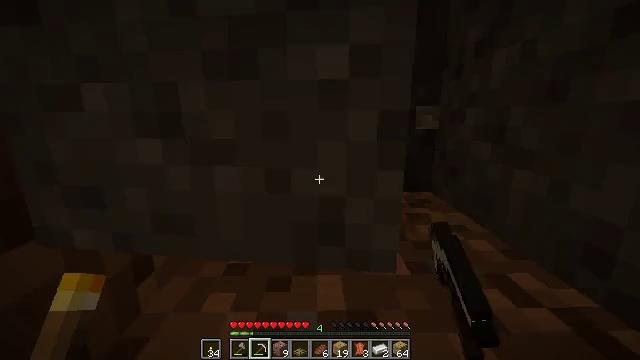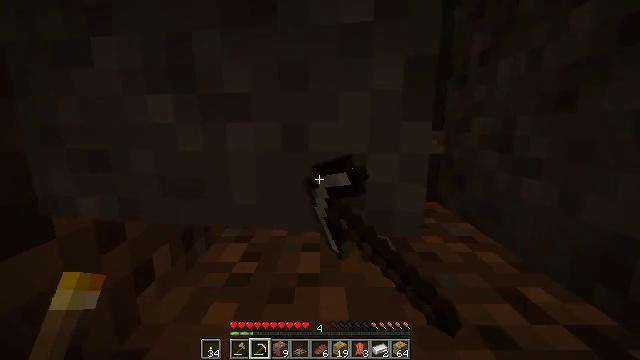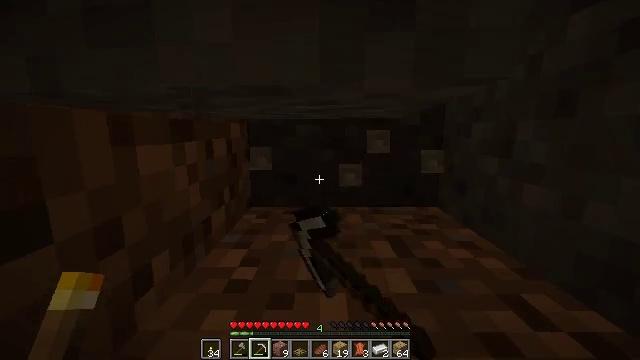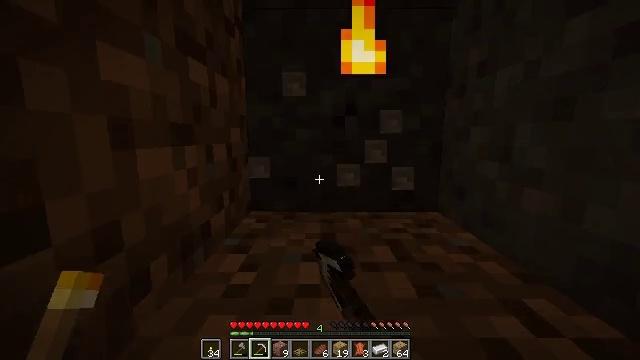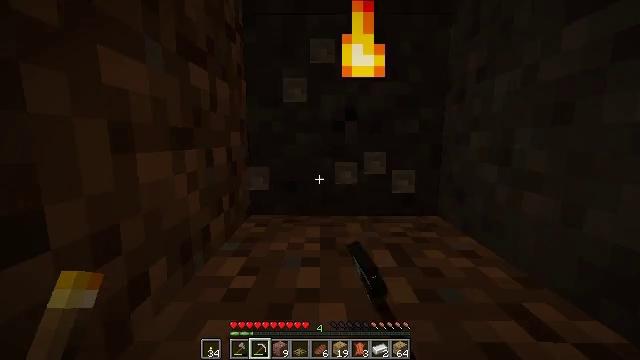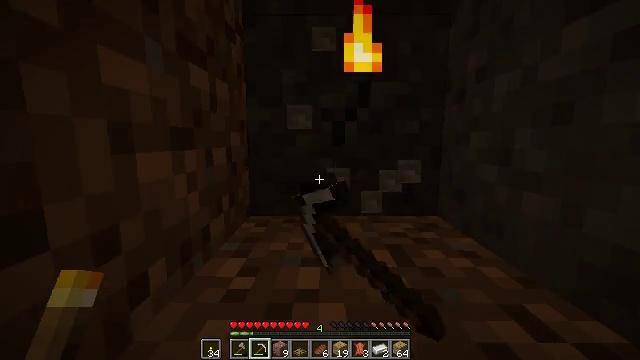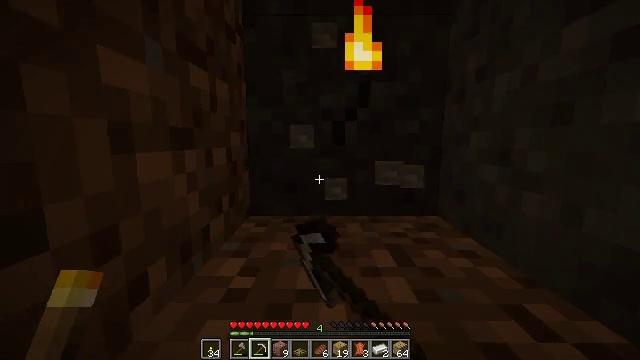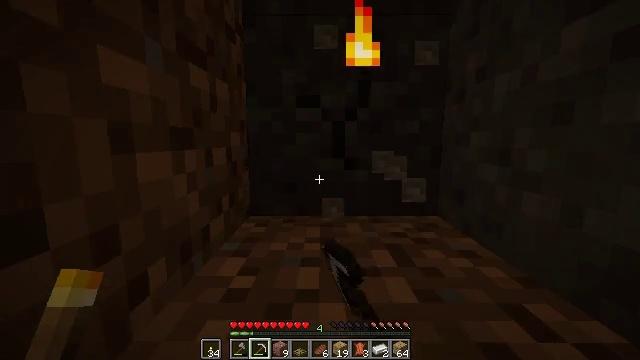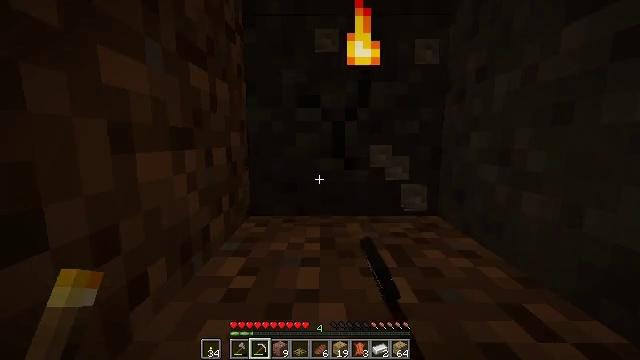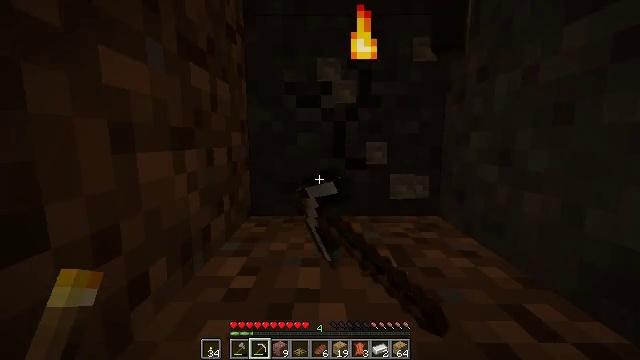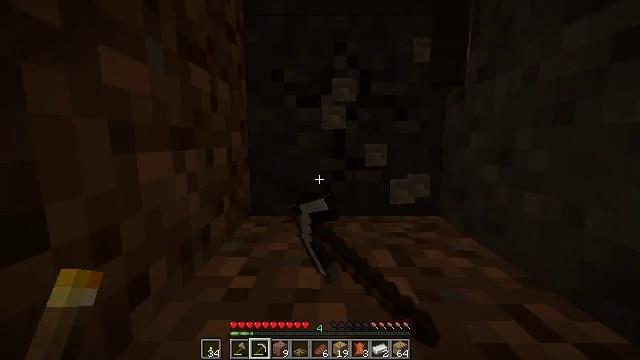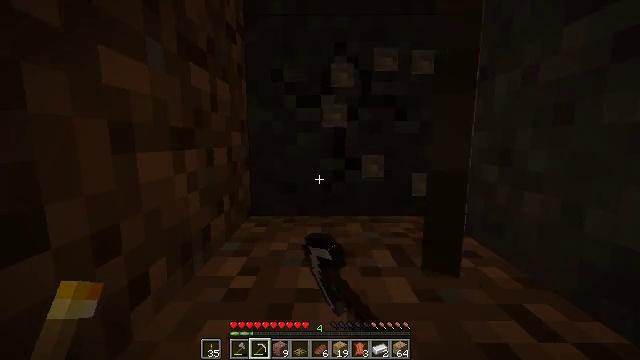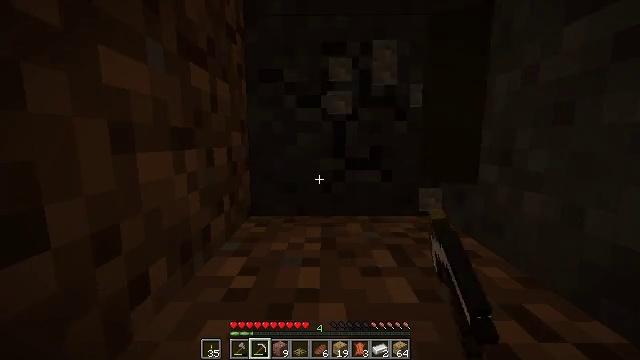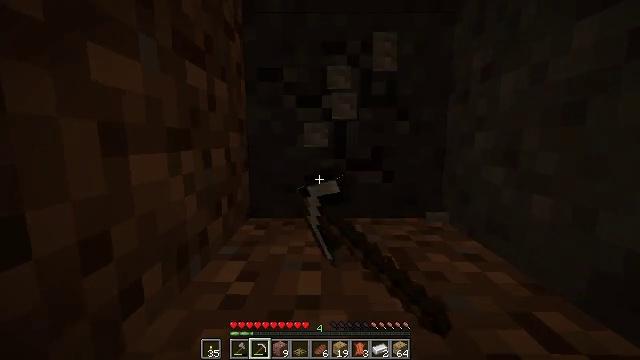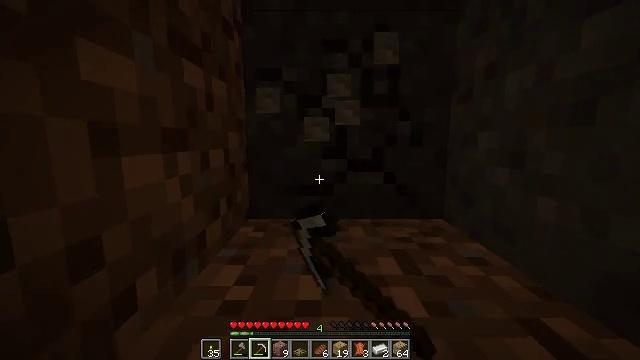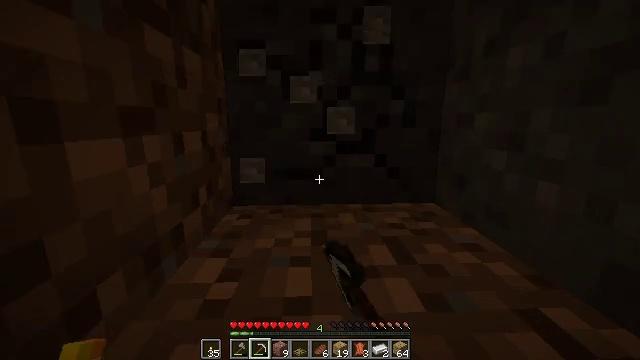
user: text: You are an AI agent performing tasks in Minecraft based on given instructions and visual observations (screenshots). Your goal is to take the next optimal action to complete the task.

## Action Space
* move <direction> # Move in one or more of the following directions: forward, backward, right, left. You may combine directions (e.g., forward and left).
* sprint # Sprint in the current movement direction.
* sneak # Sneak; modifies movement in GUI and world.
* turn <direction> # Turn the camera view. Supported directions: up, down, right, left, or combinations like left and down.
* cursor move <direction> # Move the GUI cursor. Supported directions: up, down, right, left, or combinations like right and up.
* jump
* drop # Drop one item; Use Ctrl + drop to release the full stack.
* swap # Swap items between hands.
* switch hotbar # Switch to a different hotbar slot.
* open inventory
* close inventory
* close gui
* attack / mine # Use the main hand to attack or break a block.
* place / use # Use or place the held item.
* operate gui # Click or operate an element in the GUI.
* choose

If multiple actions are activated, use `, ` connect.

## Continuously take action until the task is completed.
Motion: motion action
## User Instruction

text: Left click to collect the wall torch.
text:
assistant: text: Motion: turn left and up, attack / mine
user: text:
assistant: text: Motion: turn up, attack / mine
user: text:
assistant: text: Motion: turn up, attack / mine
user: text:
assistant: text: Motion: attack / mine
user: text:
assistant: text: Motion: attack / mine
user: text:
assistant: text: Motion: attack / mine
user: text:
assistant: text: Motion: attack / mine
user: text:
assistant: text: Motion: attack / mine
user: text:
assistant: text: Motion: attack / mine
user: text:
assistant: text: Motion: attack / mine
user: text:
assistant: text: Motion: attack / mine
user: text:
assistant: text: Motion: attack / mine
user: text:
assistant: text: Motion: move forward, attack / mine
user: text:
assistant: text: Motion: move forward, attack / mine
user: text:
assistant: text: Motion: move forward, turn right and down, attack / mine
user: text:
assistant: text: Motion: move forward, turn right and down, attack / mine
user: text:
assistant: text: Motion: move forward, attack / mine
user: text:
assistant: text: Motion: move forward, attack / mine
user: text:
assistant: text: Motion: move forward
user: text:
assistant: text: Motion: move forward
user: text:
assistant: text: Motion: move forward
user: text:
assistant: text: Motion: move forward, use / place
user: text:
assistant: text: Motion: turn right and down, attack / mine and use / place
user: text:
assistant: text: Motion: attack / mine and use / place
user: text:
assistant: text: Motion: attack / mine
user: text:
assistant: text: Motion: attack / mine
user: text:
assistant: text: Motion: attack / mine
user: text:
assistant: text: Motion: attack / mine